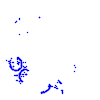
Particle: kaon